Chest X-ray. View position: PA
Patient age: 47
Patient sex: F
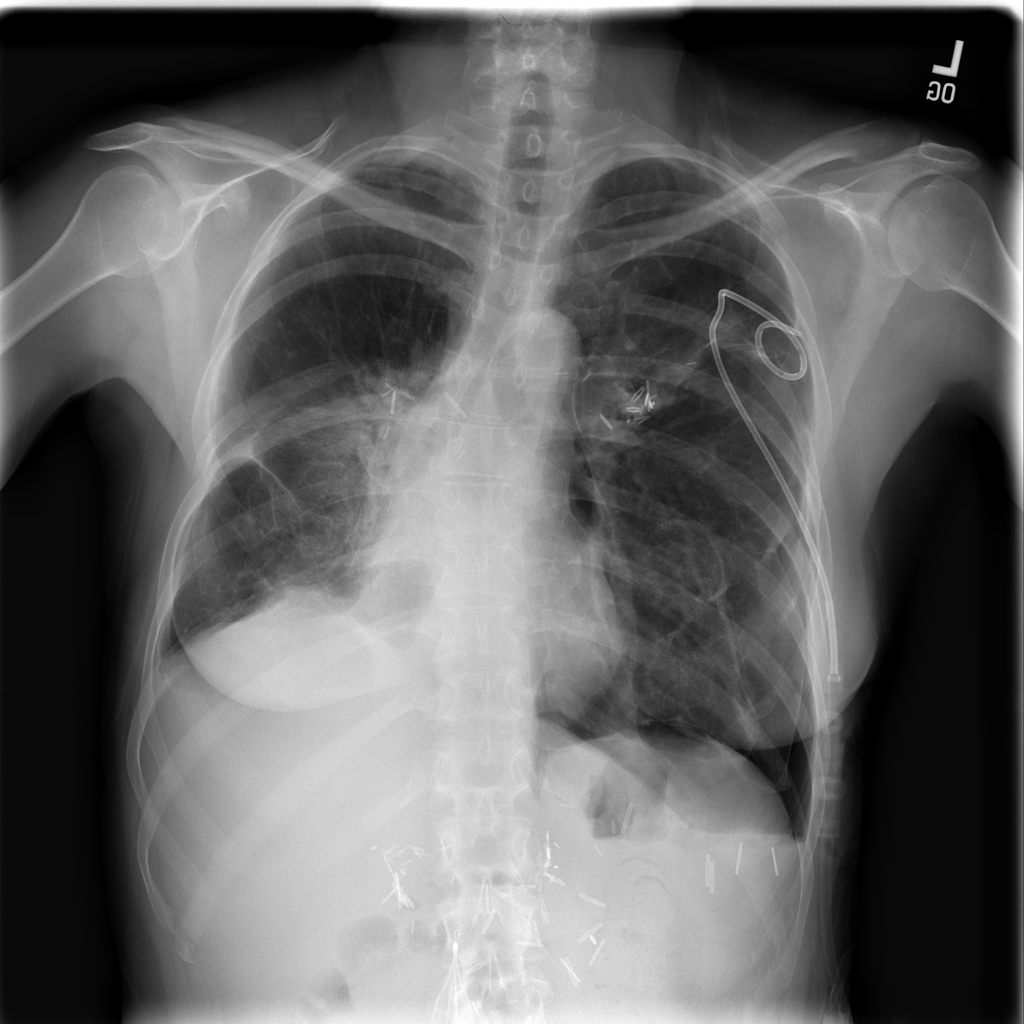
Finding: Pneumothorax